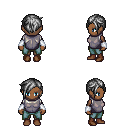
a pixel art fantasy rpg character, female body template, human, dark skin, steel chest armor, teal pants, gray pixie cut hairstyle, white cloth bracers, brown shoes, four views (front, back, left, right), 2x2 character sprite sheet, small pixel art, hard edges, no anti-aliasing